Field crop: maize
Growth stage: 2
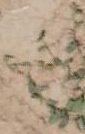
Species: convolvulus